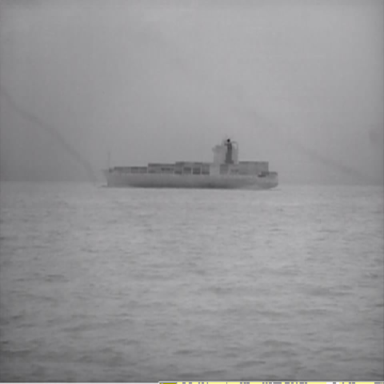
There is a fishing_boat in the infrared image.